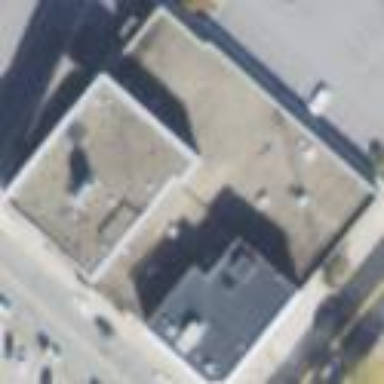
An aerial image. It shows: Building.